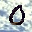
Label: 0